Question: When I send html message through an mail sending it will break the design in mail account. The code is below:
'''
<?php
$center_part2 = "";
$mail_ID = "exmaple.gmail.com";
$subject = "UnTouched Ticket Notification";
$headers = "From: example.com
";
$headers .= "MIME-Version: 1.0
";
$headers .= "Content-Type: text/html; charset=ISO-8859-1
";
$part = '<html><body>';
$part .= '<div style="background-color: #EEEEEE;border-bottom: 1px solid #DCDCDC;padding: 10px 10px 20px;width: 500px; float:left;font-size:12px;font-weight:bold;">';
$part1 = '<div style="width:500px;">';
$part1 .= '<div style="width:500px;background-color:#eeeeee;padding: 10px 0 20px;border-bottom:1px solid #dcdcdc;">';
$part1 .= '<div style="width:450px;background-color:#eeeeee;padding: 10px 0 20px;border-bottom:1px solid #dcdcdc; height:auto; float:left;font-size:12px;margin-left:50px; font-weight:bold;">';
$part3 = '</div></div></div>';
$part3 .= '</body></html>';
$center_part = 'You have opened '.$inr.' tickets . But the following tickets are not updated yet ,';
$center_part2.="<div style='width:345px;color:#000000;font-size:12px;margin-left:75px; font-weight:bold; height:auto; margin-top:10px;'>";
for ($k=1; $k<=70; $k++){
$new.="<p>Ticket &#35;".$K." Last Updated ".$K." days ".$K." hours ago &#33;</p>";
}
$center_part2.=$new."</div>";
if($mail_ID){
$message = "";
$center_part1 = 'Dear Admin ,';
$message = $part.$center_part1.$part1.$center_part.$center_part2.$part3;
mail($mail_ID, $subject, $message, $headers);
}
?>
'''
When I opened the gmail I get the mail like this:

So what is the problem in my code?
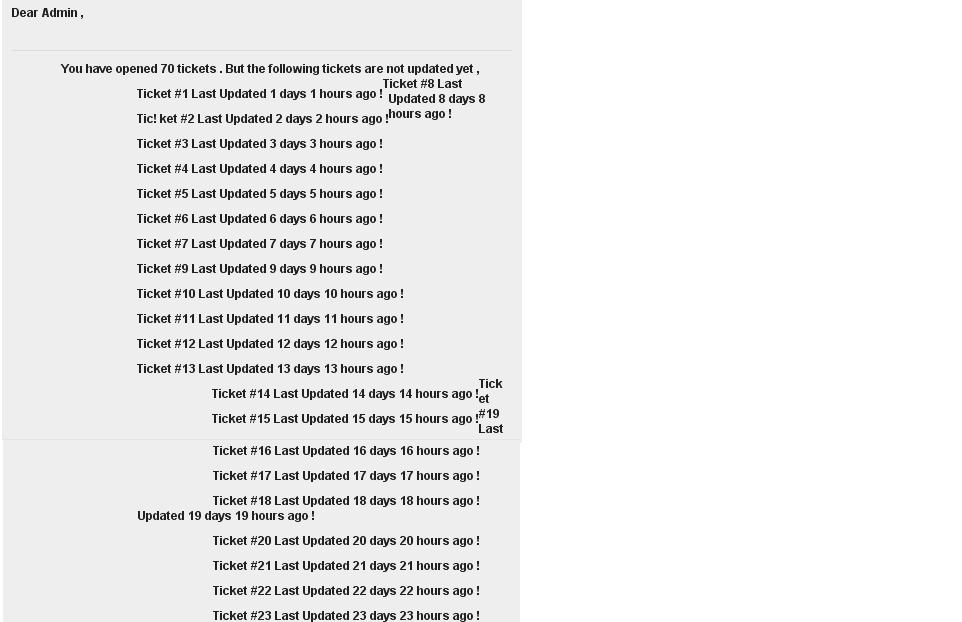
Answer: I'll post my comment as an answer as davidethell suggested, in case anyone else lands here with the same problem.
The display issue was due to the '<div>' tags having 'float:left' and a fixed width, causing them to become stacked side by side where the width permitted.
The '!' problem where random '!' are inserted into the email content is due to exceeding the max characters per line. Keeping each line under 512 characters will resolve this. Use a '
' to break up the content as required.